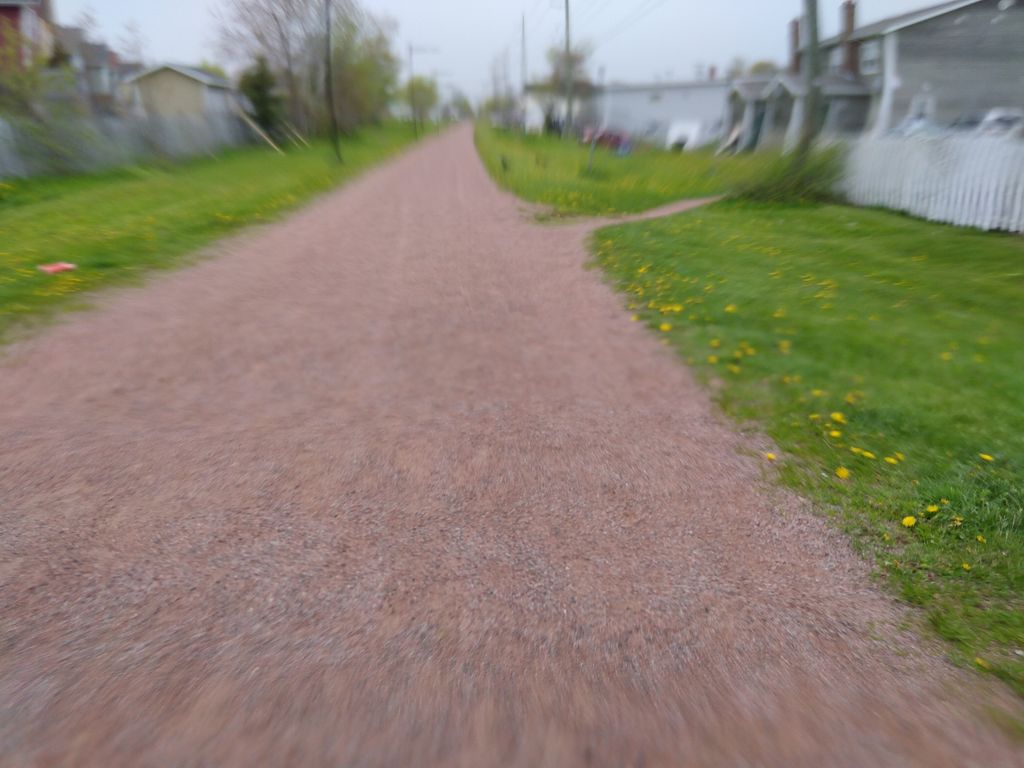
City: charlottetown